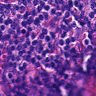
Metastatic tissue present: no